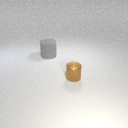
large gray rubber cylinder to the left of small brown metal cylinder